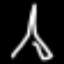
Label: The Eiffel Tower